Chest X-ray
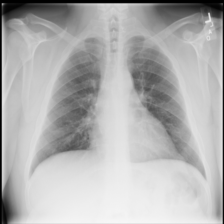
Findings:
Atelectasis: negative
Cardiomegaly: negative
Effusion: negative
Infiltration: negative
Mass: negative
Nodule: negative
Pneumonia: negative
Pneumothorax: negative
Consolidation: negative
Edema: negative
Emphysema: negative
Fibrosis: negative
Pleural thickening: negative
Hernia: negative